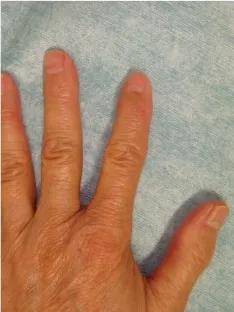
(d,e) Twelve-month follow-up post hyperbaric oxygen therapy.
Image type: medical_photograph (skin_photograph)